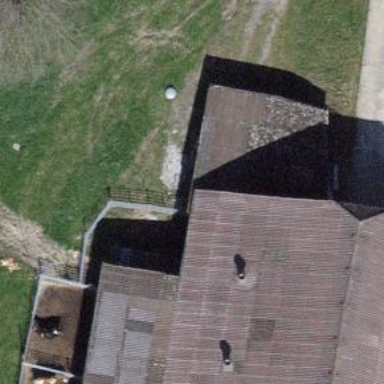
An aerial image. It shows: Farm auxiliary building.